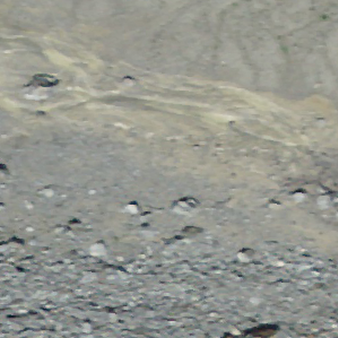
Label: other